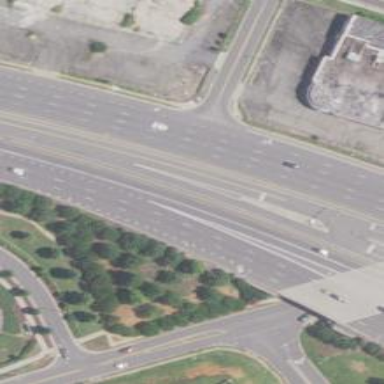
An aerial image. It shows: This image shows trunk highway that functions as expressway.